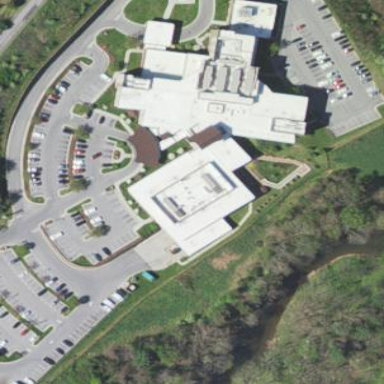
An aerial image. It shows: Hospital providing healthcare services.